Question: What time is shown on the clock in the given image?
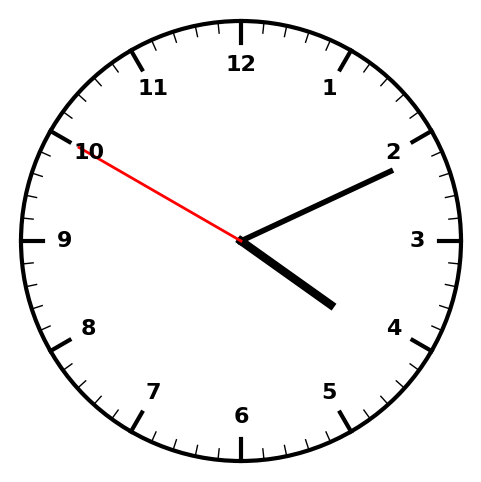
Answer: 04:10:50